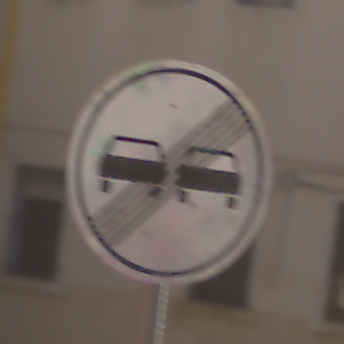
Verkehrszeichen: EndeUeberholverbot
Umgebung: Outdoor, Urban
Tageszeit: MorningAfternoon
Wetter: Clear
Licht: Natural
Jahreszeit: NotSpecified
Kontrast: HighContrast